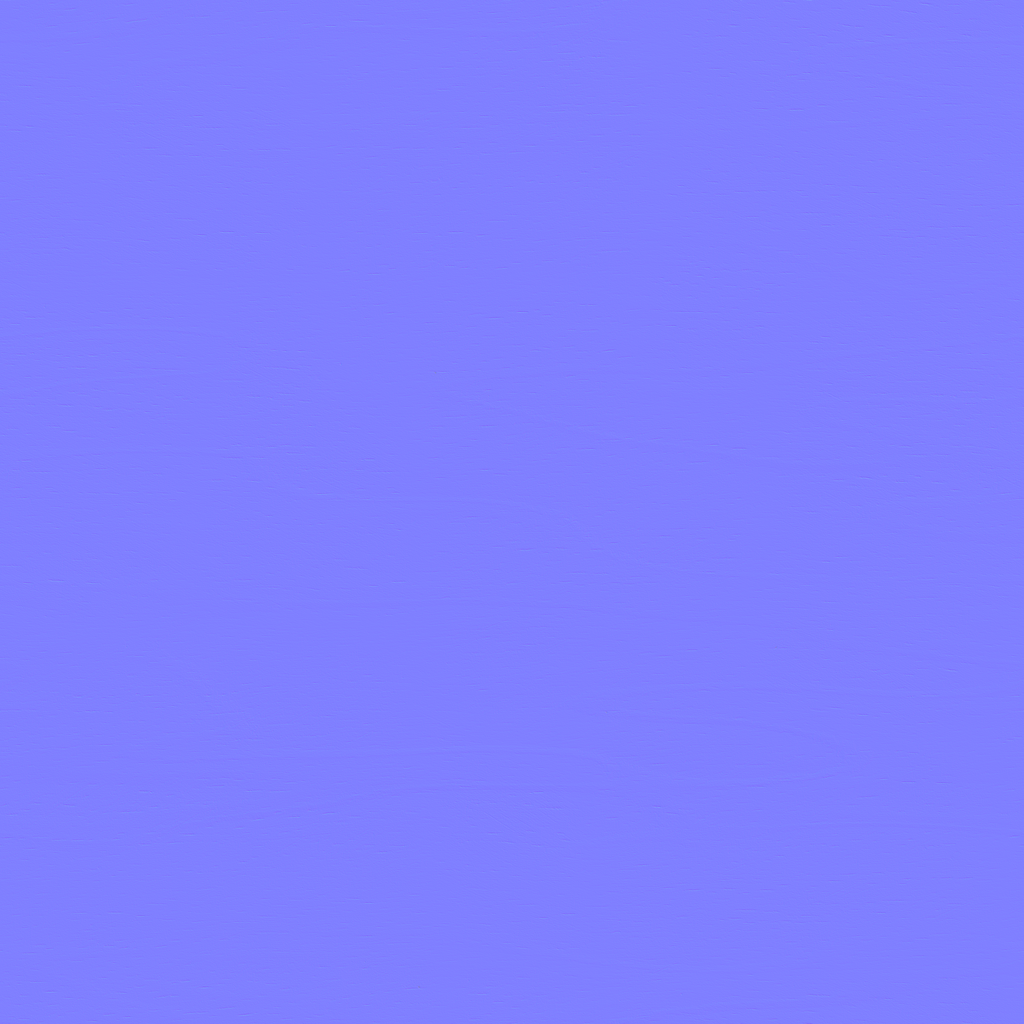
Texture map type: NormalGL